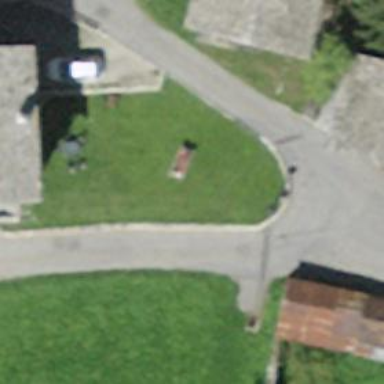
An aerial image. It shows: Charming neighbourhood.